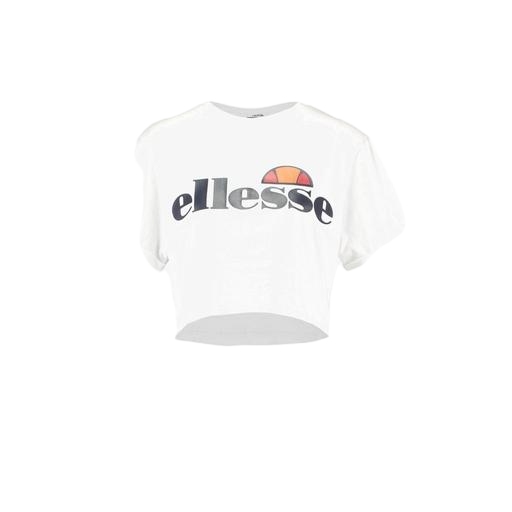
white cropped logo print jersey t-shirt, white cropped logo t-shirt, crop tee, white background